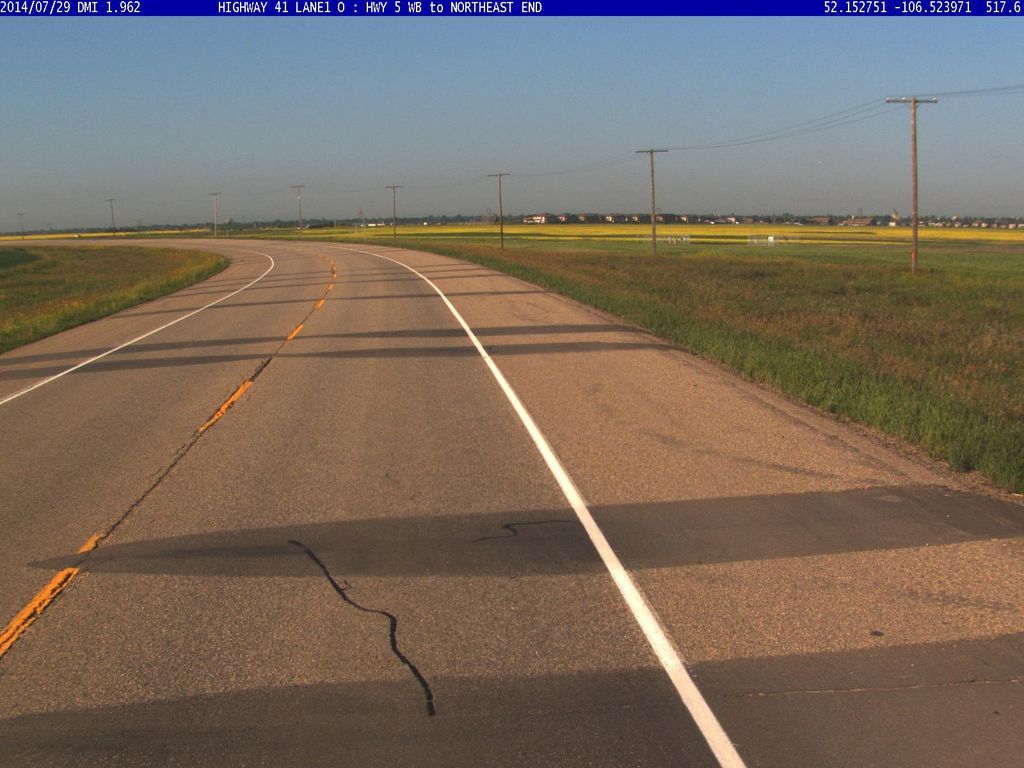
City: saskatoon